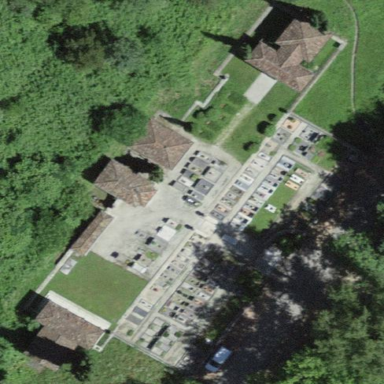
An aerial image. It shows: Cemetery.